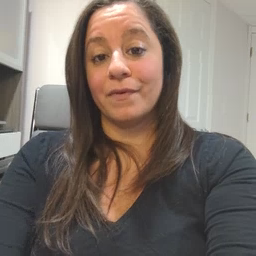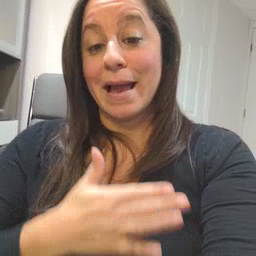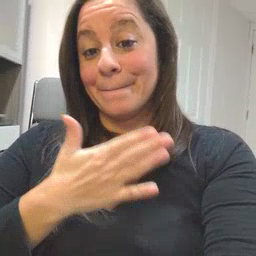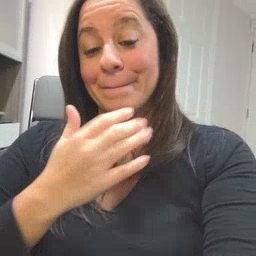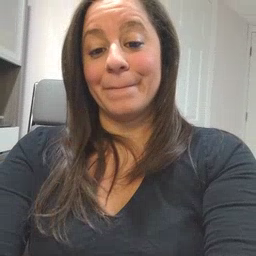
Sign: happy